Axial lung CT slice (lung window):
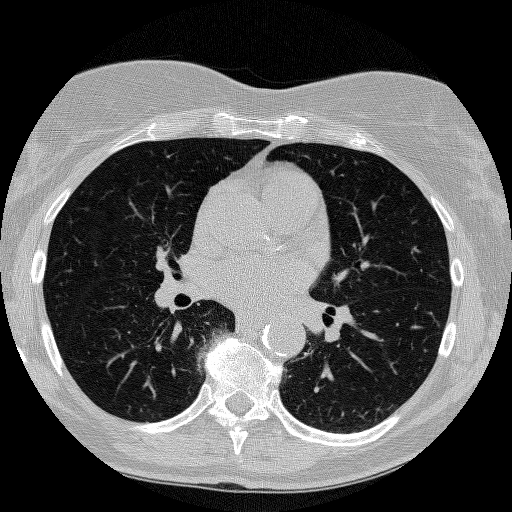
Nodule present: no